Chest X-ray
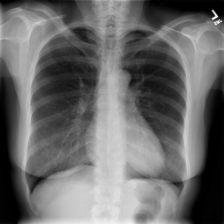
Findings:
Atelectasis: negative
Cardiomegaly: negative
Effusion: negative
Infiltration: negative
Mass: negative
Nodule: negative
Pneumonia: negative
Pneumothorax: positive
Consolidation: negative
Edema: negative
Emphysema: negative
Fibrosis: negative
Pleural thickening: negative
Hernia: negative